Chest X-ray. View position: PA
Patient age: 47
Patient sex: M
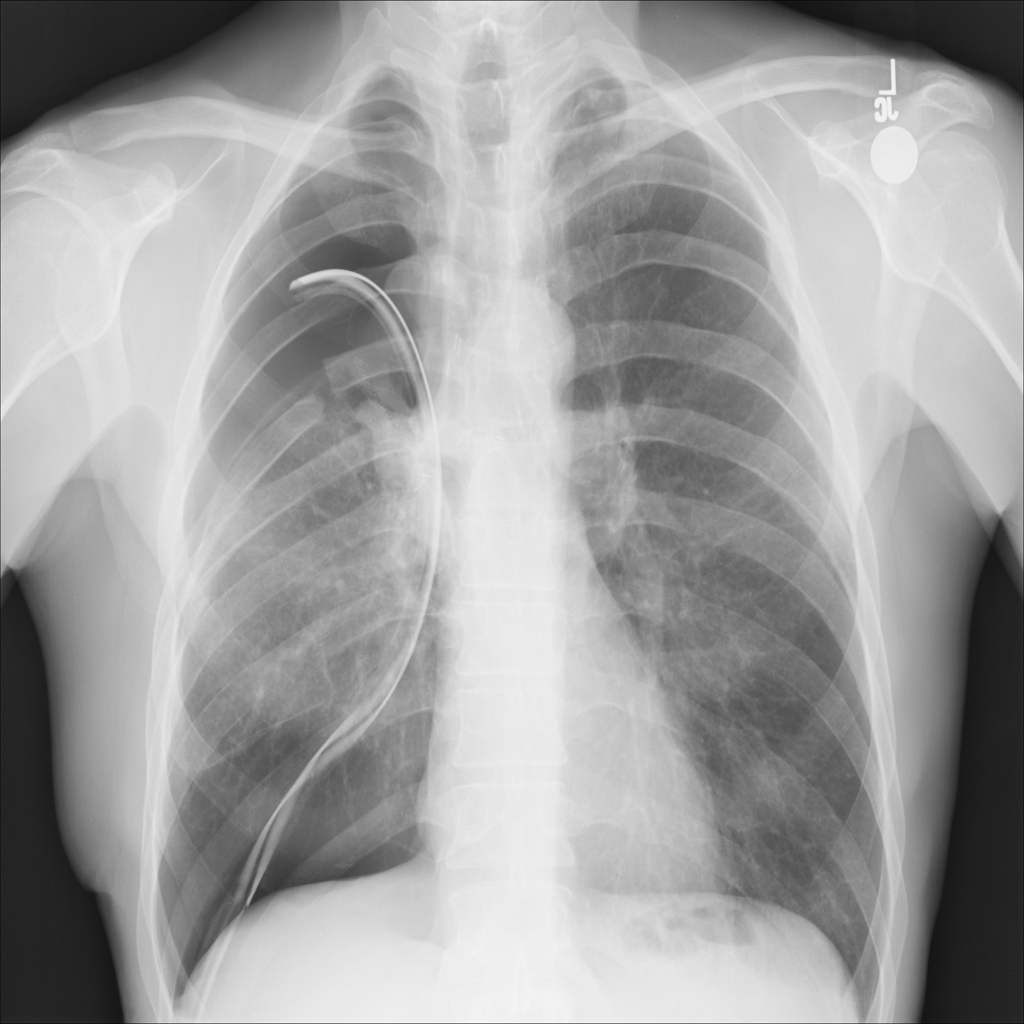
Finding: Pneumothorax